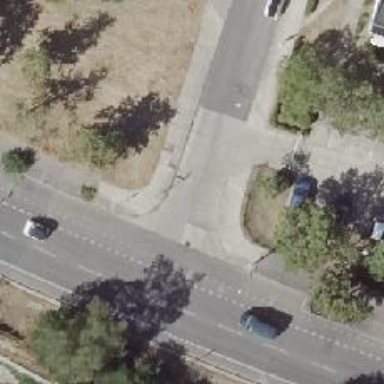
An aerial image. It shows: Unmarked road crossing.